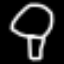
Label: mushroom